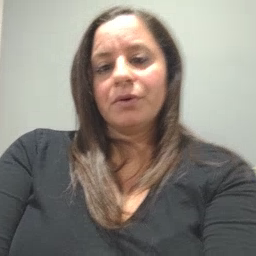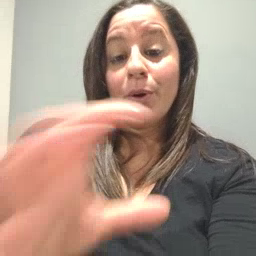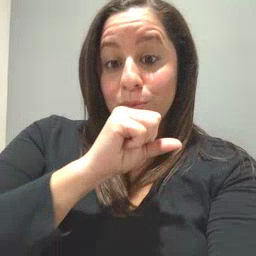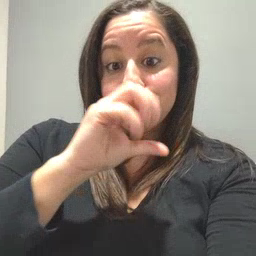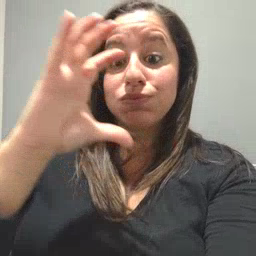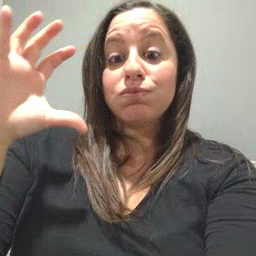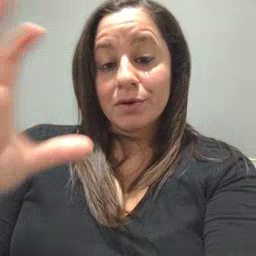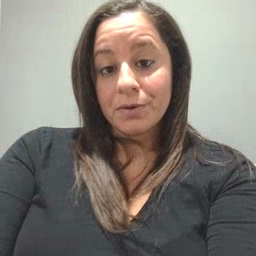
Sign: balloon